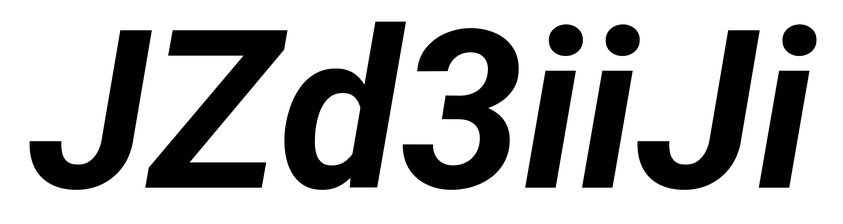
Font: Roboto-Italic_Bold_Italic